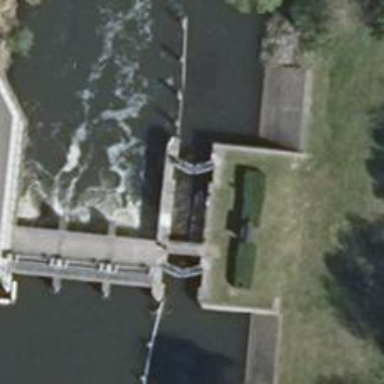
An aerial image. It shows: Lock gate along waterway.